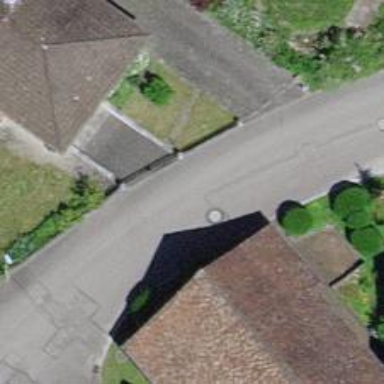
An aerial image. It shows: Footway made of paving stones.